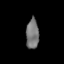
Tissue: lung
Cell type: Others
Senescence score: 0.2163
Nuclear area (px): 375
Mean DAPI intensity: 117.528